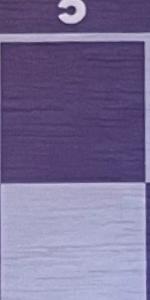
Label: Empty